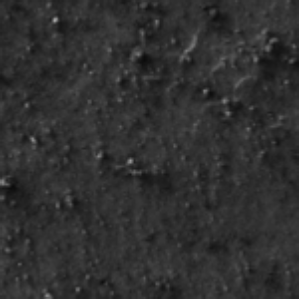
Label: frost